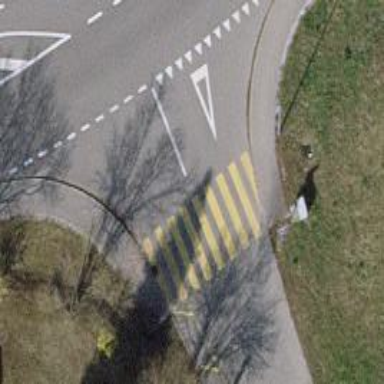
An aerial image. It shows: Marked road crossing with visible markings.